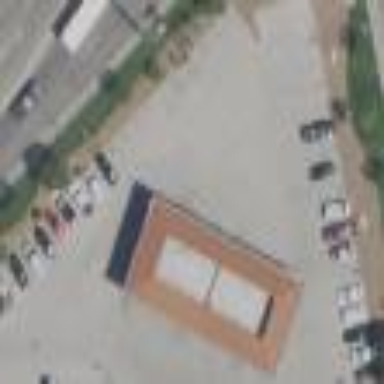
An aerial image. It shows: Parking area.